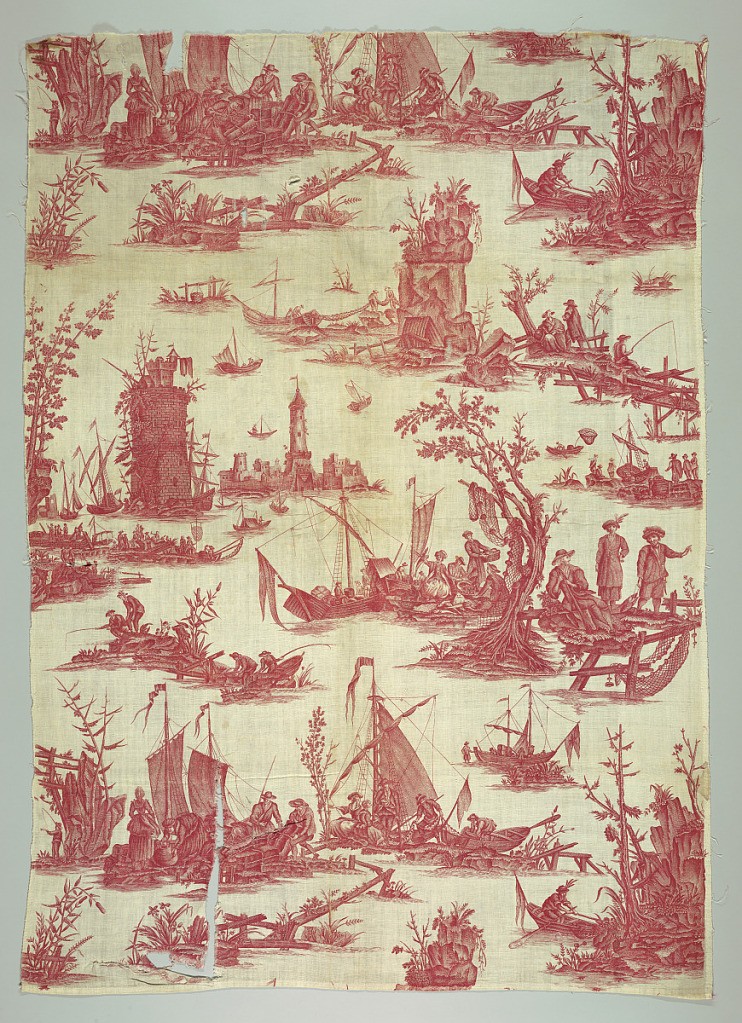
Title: Textile
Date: ca. 1780
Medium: cotton Technique: printed by engraved plate on plain weave
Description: Red and white toile with scenes of small groups engaged in fishing, loading small boats, hauling fishing nets. Buildings include fortresses and towers.